Current action and preconditions to check: trajectory_clear

Your task: For each precondition in the list above, predict whether it will hold at this action.

Consider the current scene as observed from the mobile robot's camera, and analyze the predicted future states of all dynamic agents (e.g., people, animals, vehicles, or any moving entities) within the NEXT SECOND.

IMPORTANT: Only answer "very likely" if you are absolutely certain—based on strong, clear evidence—that a dynamic agent will violate the precondition in the predicted future state. Do NOT answer "very likely" for unlikely, ambiguous, or low-probability risks.

Ask yourself for each precondition: Is there a high probability, with clear and convincing evidence, that the predicted future states of any dynamic agent will interfere with the predicted future state of the currently executing action within the NEXT SECOND, causing that precondition to fail?

Assess the risk level based on these predictions. Use "likely" or "very likely" if motions create a clear risk of interference.

Use "neutral" or "improbable" if agents are nearby but their predicted paths are clearly diverging or non-conflicting.

Failure Risk Categories: "very improbable", "improbable", "neutral", "likely", "very likely"

Answer Format: Output ONLY the probability_of_failure value from these categories: "very improbable", "improbable", "neutral", "likely", "very likely"

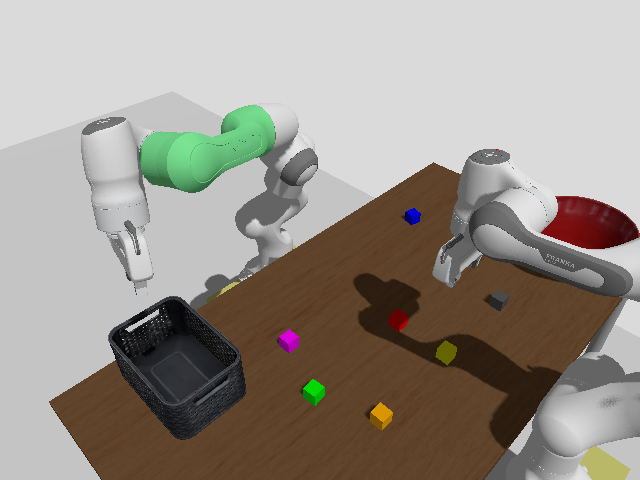

Answer: very improbable